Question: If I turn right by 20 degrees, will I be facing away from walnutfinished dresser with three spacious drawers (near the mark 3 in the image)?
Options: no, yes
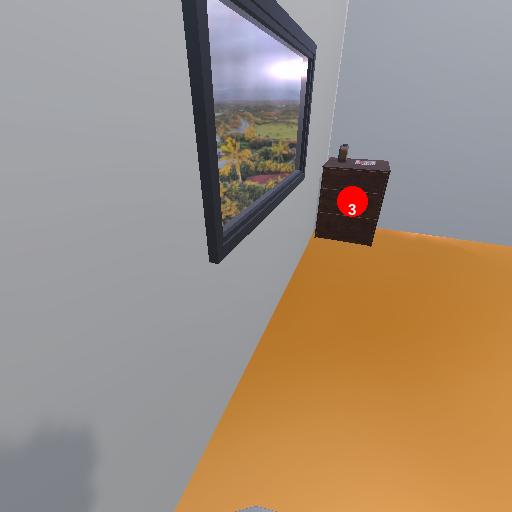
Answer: no